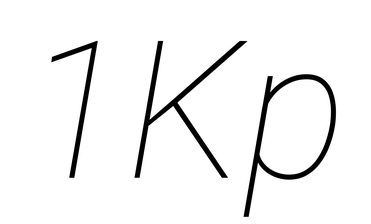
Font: Roboto-Italic_Thin_Italic